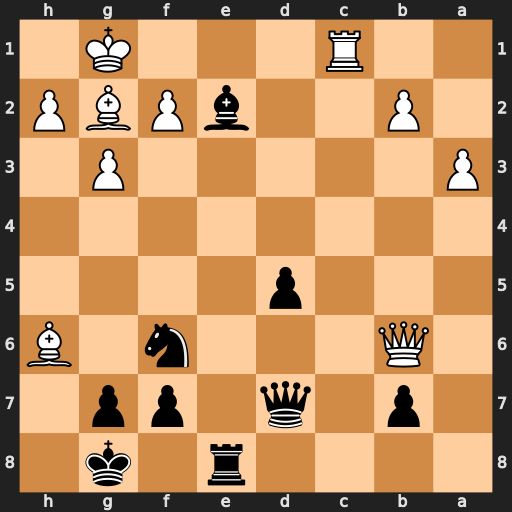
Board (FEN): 4r1k1/1p1q1pp1/1Q3n1B/3p4/8/P5P1/1P2bPBP/2R3K1
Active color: b
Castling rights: -
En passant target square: -
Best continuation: Re6 Qd4 gxh6